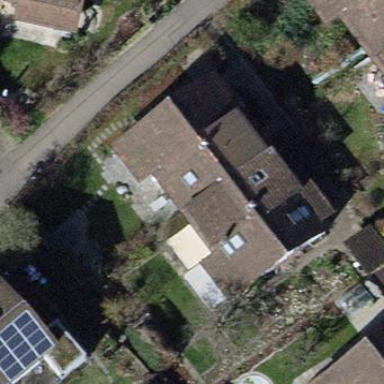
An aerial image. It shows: Semidetached house.